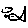
Label: fish